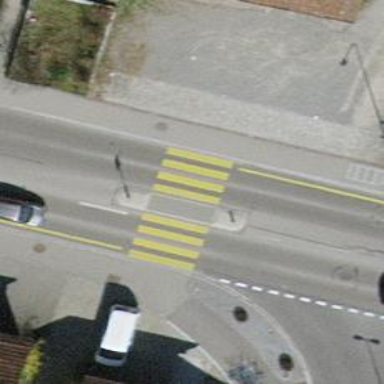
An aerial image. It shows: Uncontrolled zebra crossing with pedestrian island.